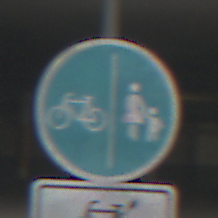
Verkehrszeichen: GetrennterRadUndGehwegRadwegLinks
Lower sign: EinspurigeFahrzeugeFrei4
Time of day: Midday
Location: Roofed (Urban)
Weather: Overcast
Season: NotSpecified
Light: Artificial